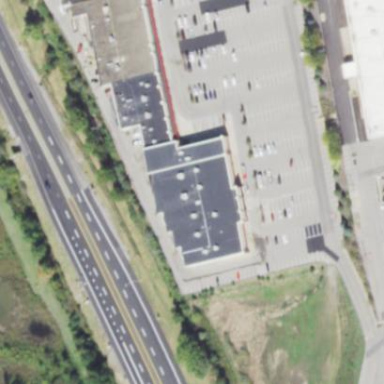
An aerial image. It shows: Cinema located in retail building.